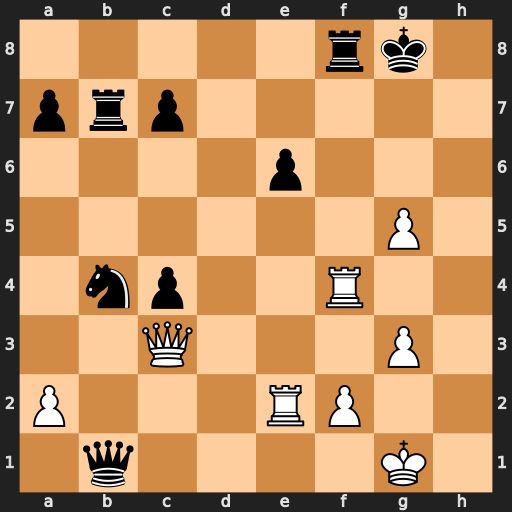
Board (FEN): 5rk1/prp5/4p3/6P1/1np2R2/2Q3P1/P3RP2/1q4K1
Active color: w
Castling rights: -
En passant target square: -
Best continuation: Re1 Rxf4 Rxb1